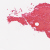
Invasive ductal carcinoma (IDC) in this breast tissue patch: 0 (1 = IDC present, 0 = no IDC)